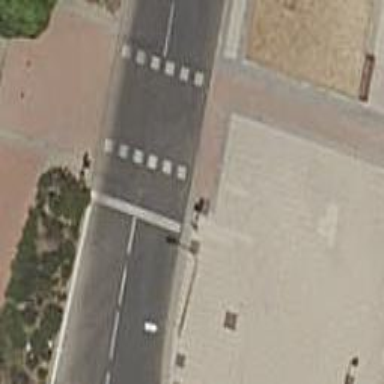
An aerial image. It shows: Road with traffic signals at crossing.